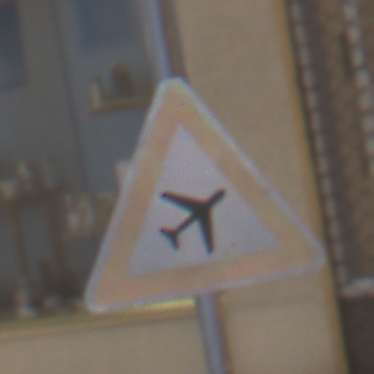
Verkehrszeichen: FlugbetriebLinks
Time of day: Night
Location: Outdoor (Urban)
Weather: Overcast
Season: Winter
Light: Artificial